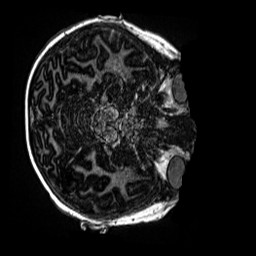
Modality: MP2RAGE
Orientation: axial
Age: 10
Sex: male
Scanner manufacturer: siemens
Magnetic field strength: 3 T
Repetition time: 4 s
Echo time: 0.00299 s